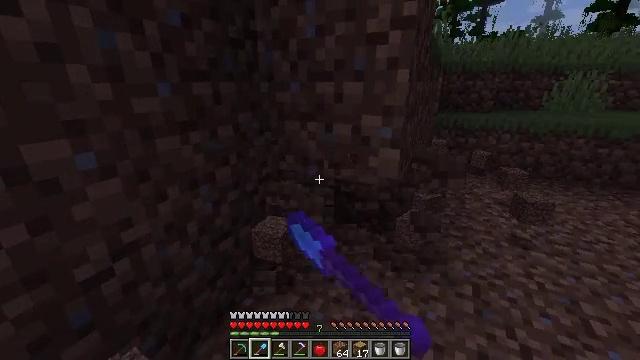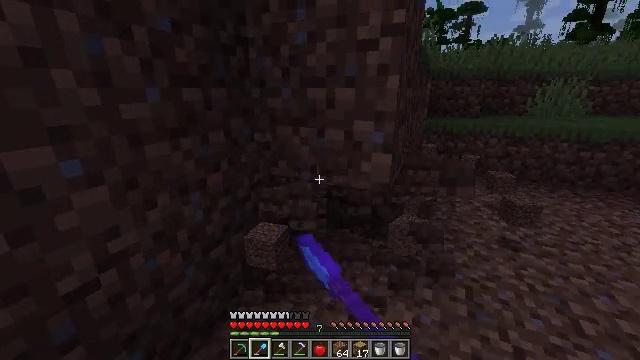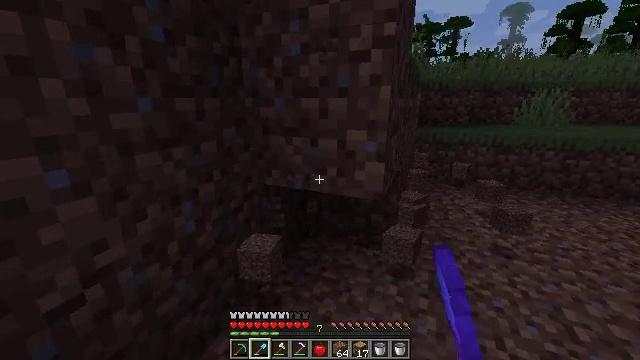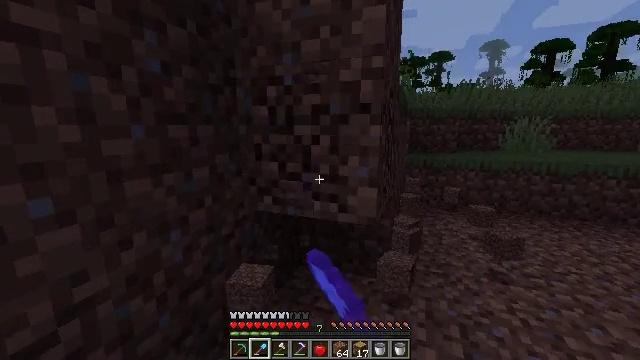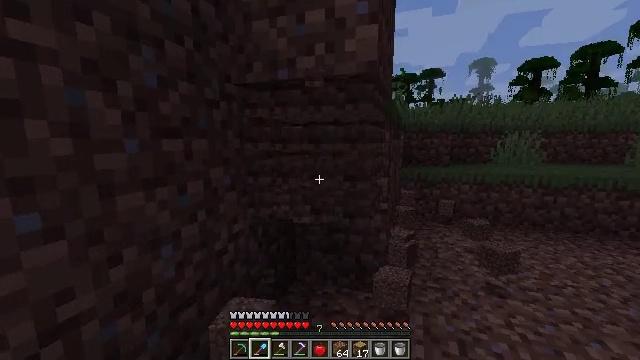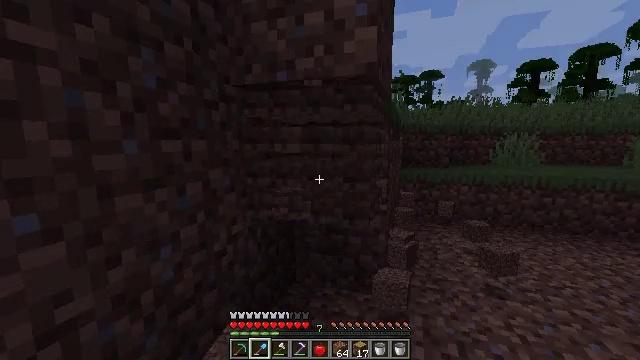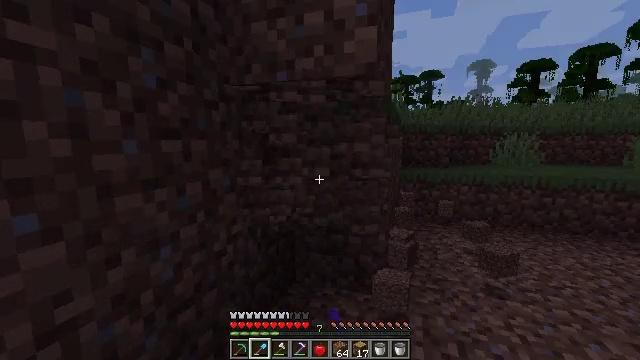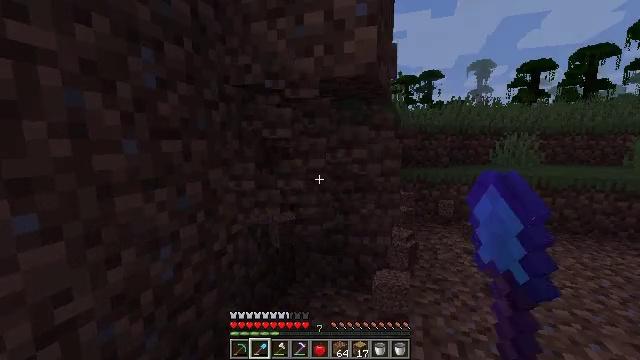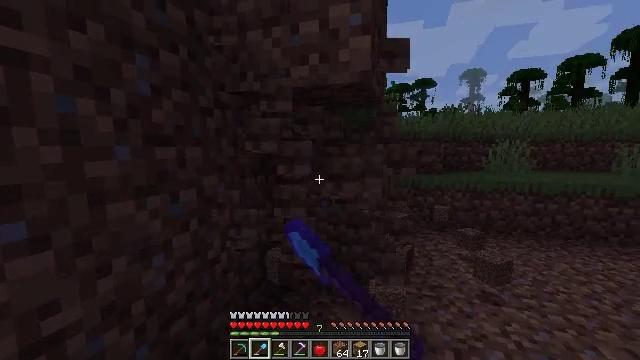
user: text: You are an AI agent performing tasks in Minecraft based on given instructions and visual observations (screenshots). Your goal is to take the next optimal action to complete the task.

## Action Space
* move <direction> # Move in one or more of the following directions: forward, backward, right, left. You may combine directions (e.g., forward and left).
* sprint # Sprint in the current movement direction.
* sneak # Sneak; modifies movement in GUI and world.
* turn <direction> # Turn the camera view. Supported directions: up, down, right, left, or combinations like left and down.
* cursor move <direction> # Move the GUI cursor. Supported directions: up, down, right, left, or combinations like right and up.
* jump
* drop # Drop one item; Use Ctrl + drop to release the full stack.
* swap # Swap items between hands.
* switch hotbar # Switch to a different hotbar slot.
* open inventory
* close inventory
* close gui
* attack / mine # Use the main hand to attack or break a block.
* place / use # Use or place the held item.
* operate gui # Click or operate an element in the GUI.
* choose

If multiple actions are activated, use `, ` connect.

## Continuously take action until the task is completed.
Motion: motion action
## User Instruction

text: Gather dirt.
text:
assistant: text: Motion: turn right and up, attack / mine
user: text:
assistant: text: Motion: turn right and up, attack / mine
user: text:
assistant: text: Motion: turn right and up, attack / mine
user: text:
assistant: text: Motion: turn right and up, attack / mine
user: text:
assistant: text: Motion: attack / mine
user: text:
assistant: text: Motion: attack / mine
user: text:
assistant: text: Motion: attack / mine
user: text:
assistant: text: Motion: turn right and up, attack / mine
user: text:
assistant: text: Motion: attack / mine